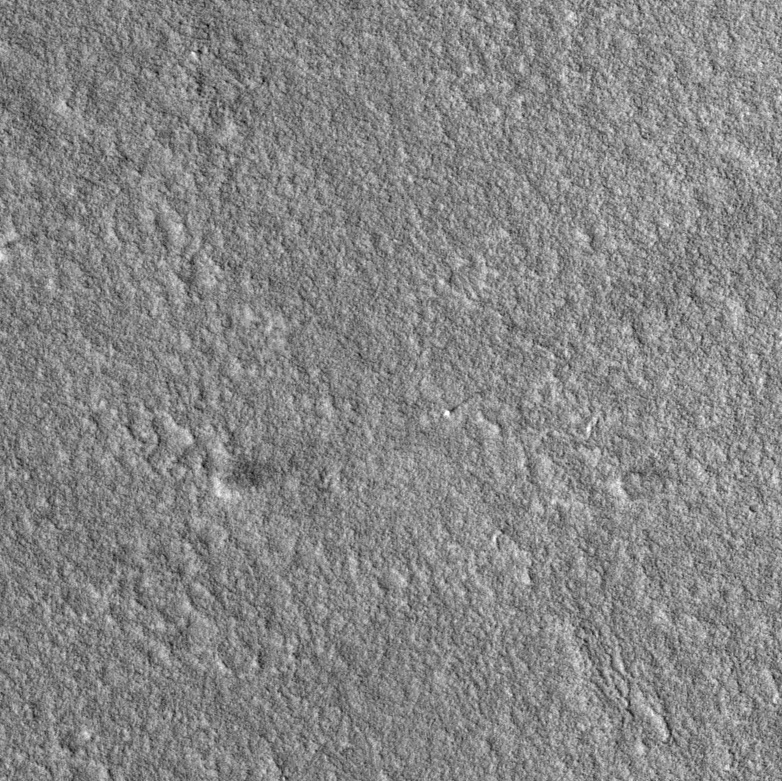
Label: dustdevil, dustdevil